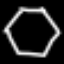
Label: octagon